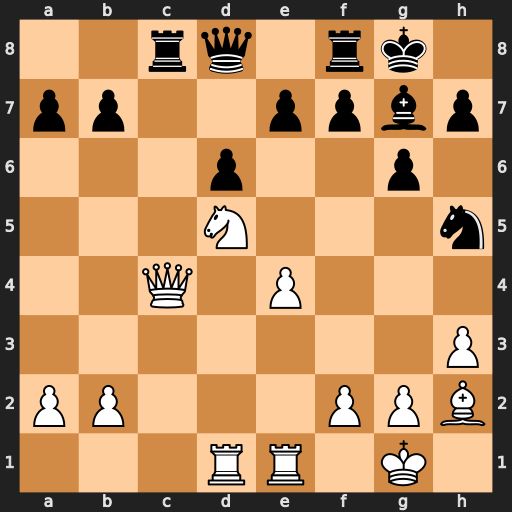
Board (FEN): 2rq1rk1/pp2ppbp/3p2p1/3N3n/2Q1P3/7P/PP3PPB/3RR1K1
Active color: w
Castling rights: -
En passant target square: -
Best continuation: Qxc8 Qxc8 Nxe7+ Kh8 Nxc8